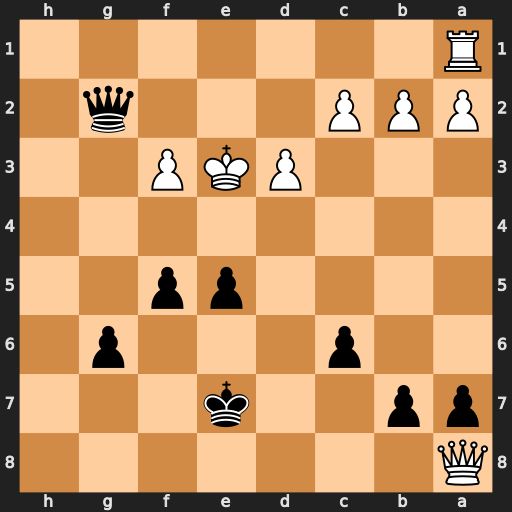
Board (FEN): Q7/pp2k3/2p3p1/4pp2/8/3PKP2/PPP3q1/R7
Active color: b
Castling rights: -
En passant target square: -
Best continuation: f4+ Ke4 Qe2#